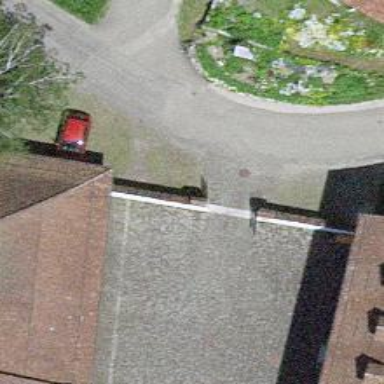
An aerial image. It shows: Entrance with barrier.